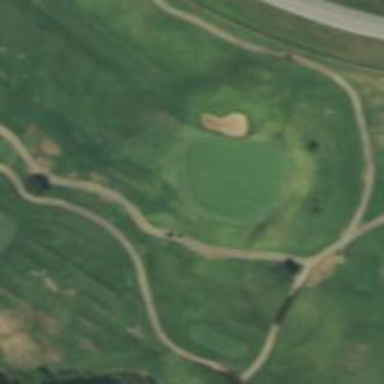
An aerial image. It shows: Golf hole.